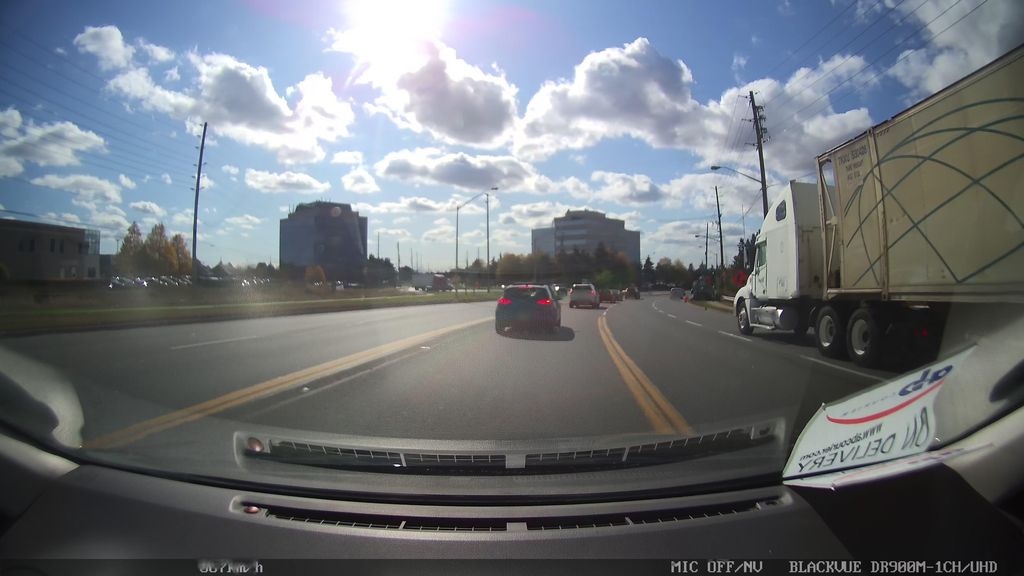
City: toronto